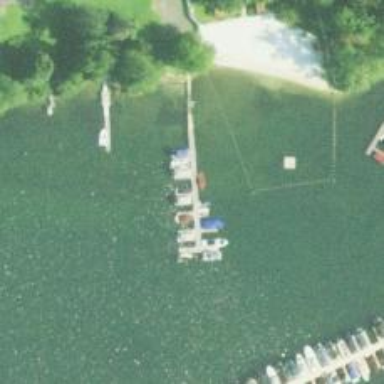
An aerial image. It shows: Man-made pier.